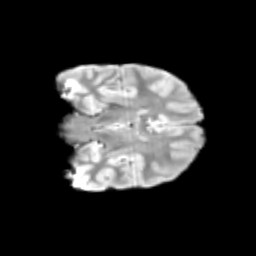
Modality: T2w
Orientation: coronal
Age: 11
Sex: male
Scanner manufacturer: siemens
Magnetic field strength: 3 T
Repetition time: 3.8 s
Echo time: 0.07 s